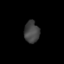
Tissue: lung
Cell type: Endothelial cells
Senescence score: 0.5857
Nuclear area (px): 322
Mean DAPI intensity: 66.637